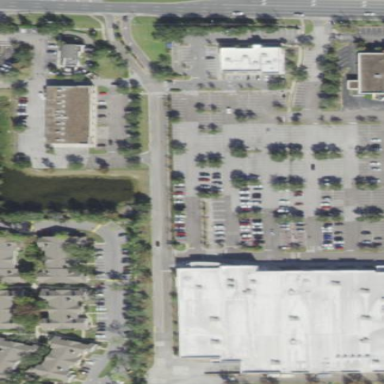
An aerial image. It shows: Retail area.